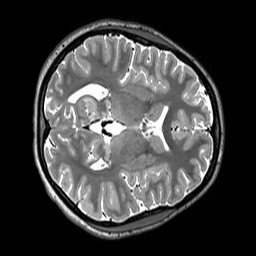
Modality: T2w
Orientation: axial
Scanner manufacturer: siemens
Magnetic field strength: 3 T
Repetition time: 3.2 s
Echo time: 0.406 s